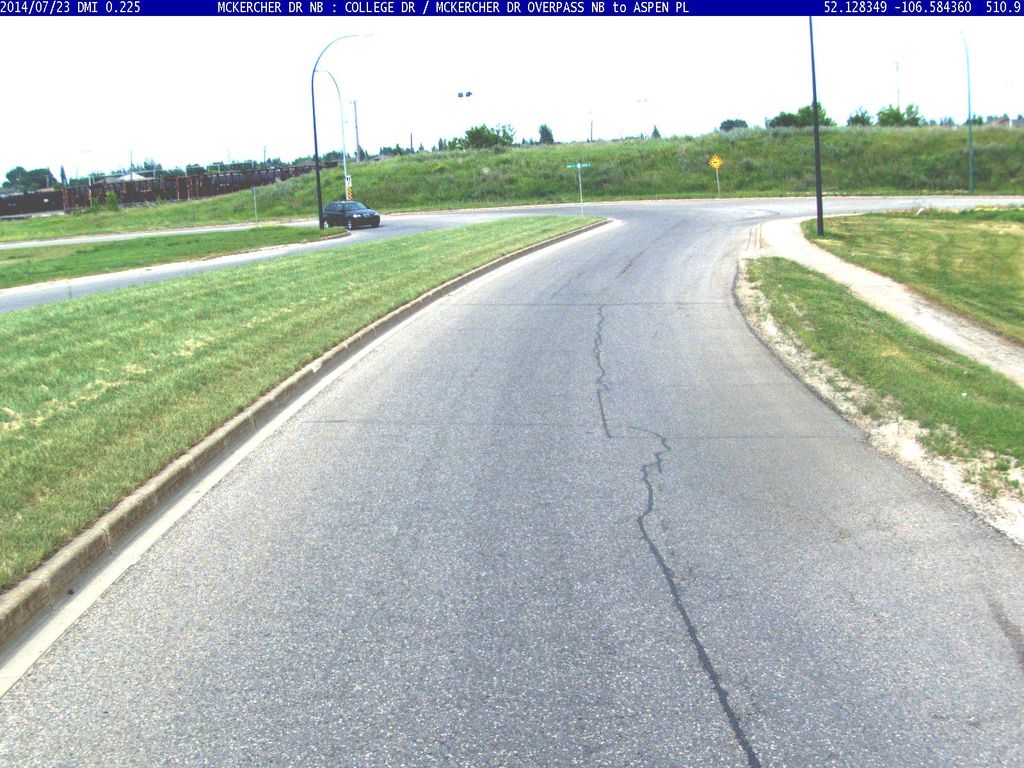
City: saskatoon